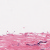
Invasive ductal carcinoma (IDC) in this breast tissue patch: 0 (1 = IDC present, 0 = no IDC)